Question: How to create a ribbon like the below image using CSS. I know how to make the slanted filled box with text in it, but I struggle with the flaps.

Here's <URL>
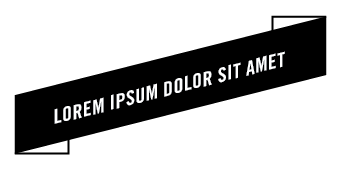
Answer: Below is a sample of how you can do this. It is basically made with one parent 'div' which has the ribbon text and two other 'div' to produce the folded portions of the ribbon at the top and bottom. The folded portions are positioned according to the needs.

'''
body {
font-size: 18px;
color: #FFF;
}
.container {
margin: 50px 100px;
}
.ribbon {
position: absolute;
width: 400px;
text-align: center;
background: #000;
padding: 20px 5px 20px 5px;
-webkit-transform: skew(1deg, -15deg);
-moz-transform: skew(1deg, -15deg);
-o-transform: skew(1deg, -15deg);
-ms-transform: skew(1deg, -15deg);
transform: skew(1deg, -15deg);
/* Note: The best practice is to always add the un-prefixed standards version as last */
}
.ribbon_before {
height: 25px;
width: 50px;
position: relative;
border: 2px solid black;
top: 116px;
left: 2px;
}
.ribbon_after {
height: 25px;
width: 50px;
position: relative;
border: 2px solid black;
top: -56px;
left: 355px;
}
'''
'''
<div class="container">
<div class='ribbon_before'>&nbsp;</div>
<div class="ribbon">LOREM IPSUM DOLOR SIT AMET</div>
<div class='ribbon_after'>&nbsp;</div>
</div>
'''
<URL>
---
The same effect can be achieved by using just a single 'div' and a couple of pseudo-elements also like shown in the below snippet.
'''
body {
font-size: 18px;
color: #FFF;
}
.ribbon {
margin: 100px 100px;
position: relative;
width: 400px;
text-align: center;
background: #000;
padding: 20px 5px 20px 5px;
-webkit-transform: skew(1deg, -15deg);
-moz-transform: skew(1deg, -15deg);
-o-transform: skew(1deg, -15deg);
-ms-transform: skew(1deg, -15deg);
transform: skew(1deg, -15deg);
}
.ribbon:before {
height: 25px;
width: 50px;
position: absolute;
content: '';
border: 2px solid black;
bottom: -8px;
left: 0px;
-webkit-transform: skew(-1deg, 15deg);
-moz-transform: skew(-1deg, 15deg);
-o-transform: skew(-1deg, 15deg);
-ms-transform: skew(-1deg, 15deg);
transform: skew(-1deg, 15deg);
}
.ribbon:after {
height: 25px;
width: 50px;
position: absolute;
content: '';
border: 2px solid black;
top: -8px;
right: 0px;
-webkit-transform: skew(-1deg, 15deg);
-moz-transform: skew(-1deg, 15deg);
-o-transform: skew(-1deg, 15deg);
-ms-transform: skew(-1deg, 15deg);
transform: skew(-1deg, 15deg);
}
'''
'''
<div class="ribbon">LOREM IPSUM DOLOR SIT AMET</div>
'''
---
I've tweaked the code a little to elevate it to condition close to 'pixel perfect' and here's the final link <URL>